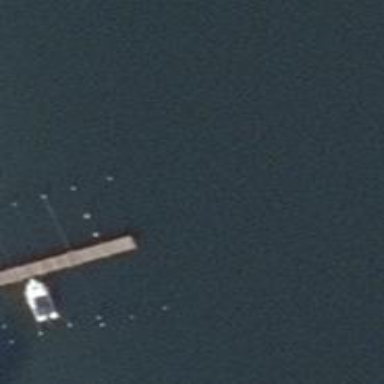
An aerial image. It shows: Man-made pier.